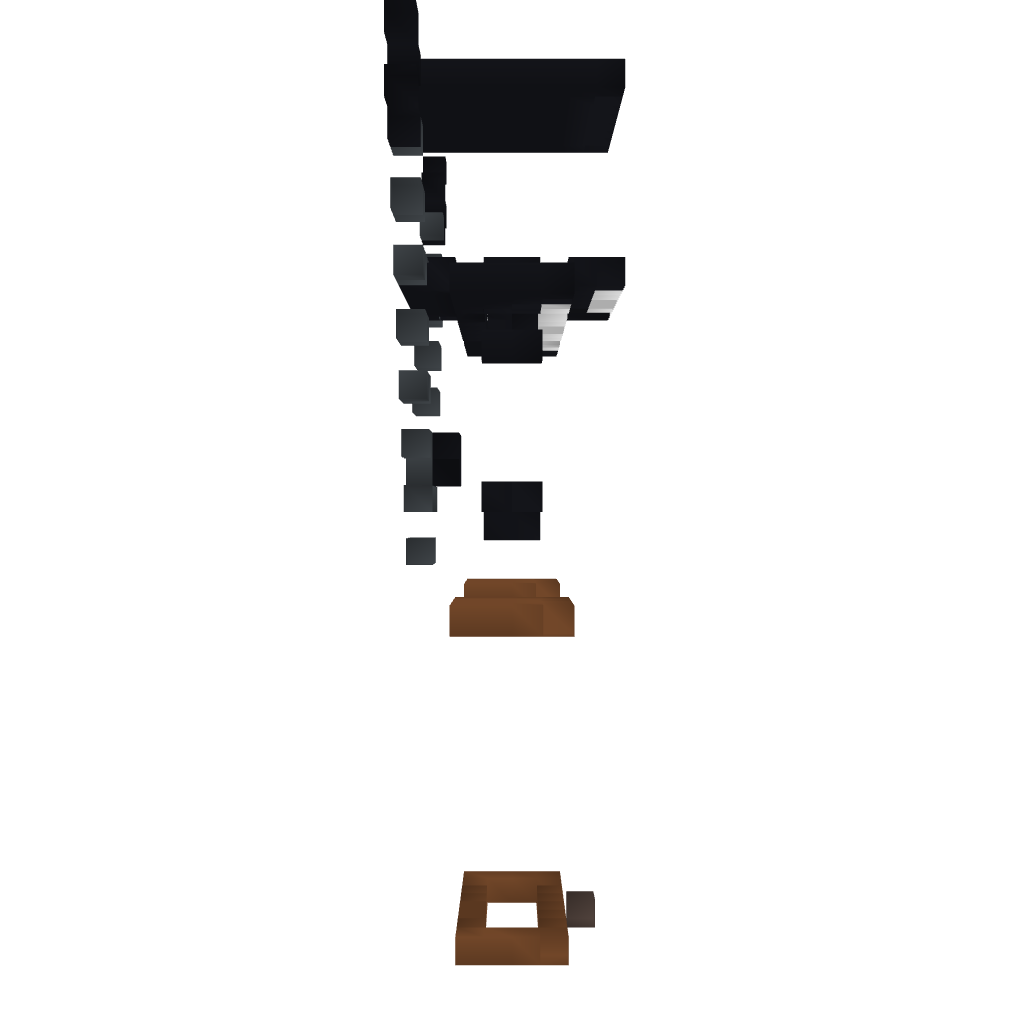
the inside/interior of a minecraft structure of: Immortal Statue